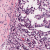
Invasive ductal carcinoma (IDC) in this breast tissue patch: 1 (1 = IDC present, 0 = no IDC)